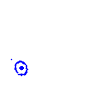
Particle: proton